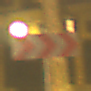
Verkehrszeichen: RichtungstafelnInKurvenGrossLinks
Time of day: Night
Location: Outdoor (Urban)
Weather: Clear
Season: NotSpecified
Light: Artificial